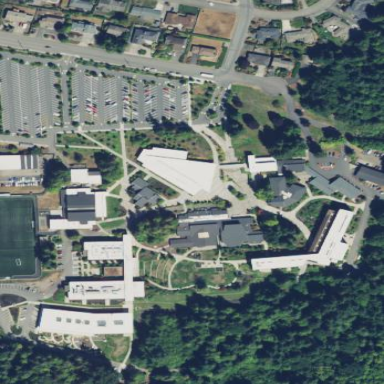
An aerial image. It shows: College or university.